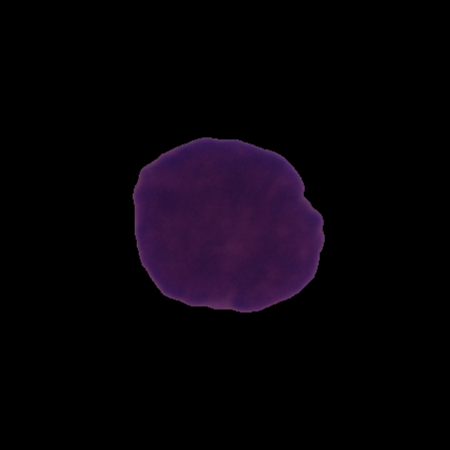
Label: cancer